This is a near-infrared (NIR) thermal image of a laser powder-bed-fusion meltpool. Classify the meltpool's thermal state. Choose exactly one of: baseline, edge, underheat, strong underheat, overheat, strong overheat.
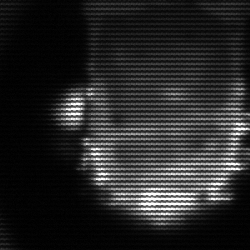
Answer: baseline